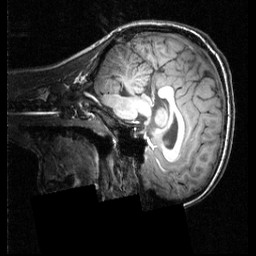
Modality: T1w
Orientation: sagittal
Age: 20
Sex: female
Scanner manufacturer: siemens
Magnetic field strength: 3.951 T
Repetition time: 1.5 s
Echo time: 0.00335 s